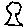
Label: tree